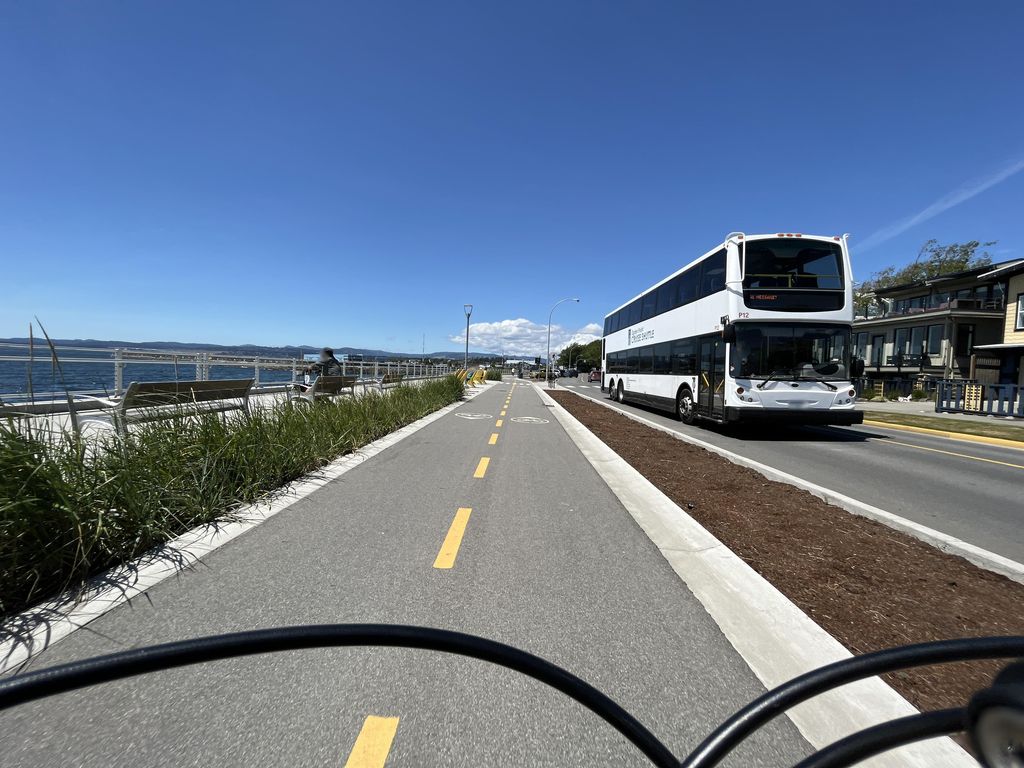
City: victoria